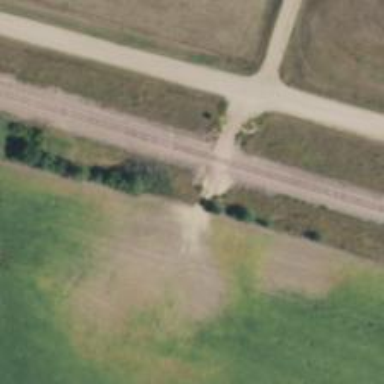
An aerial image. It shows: Railway level crossing.